This plot shows a bearing's acceleration signal over time (raw waveform). Diagnose the bearing from this image, choosing from: normal, inner_race, outer_race, ball.
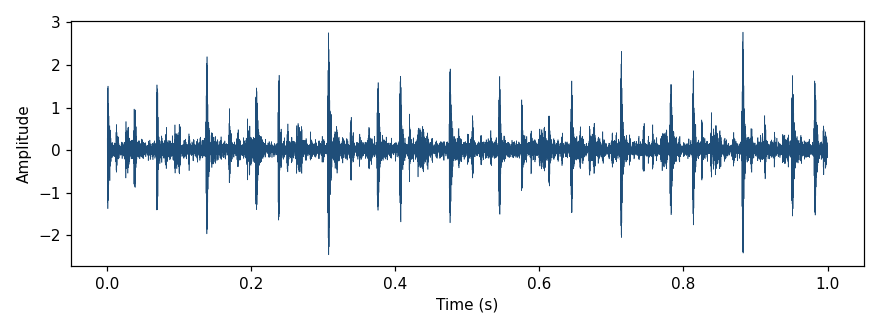
Answer: inner_race